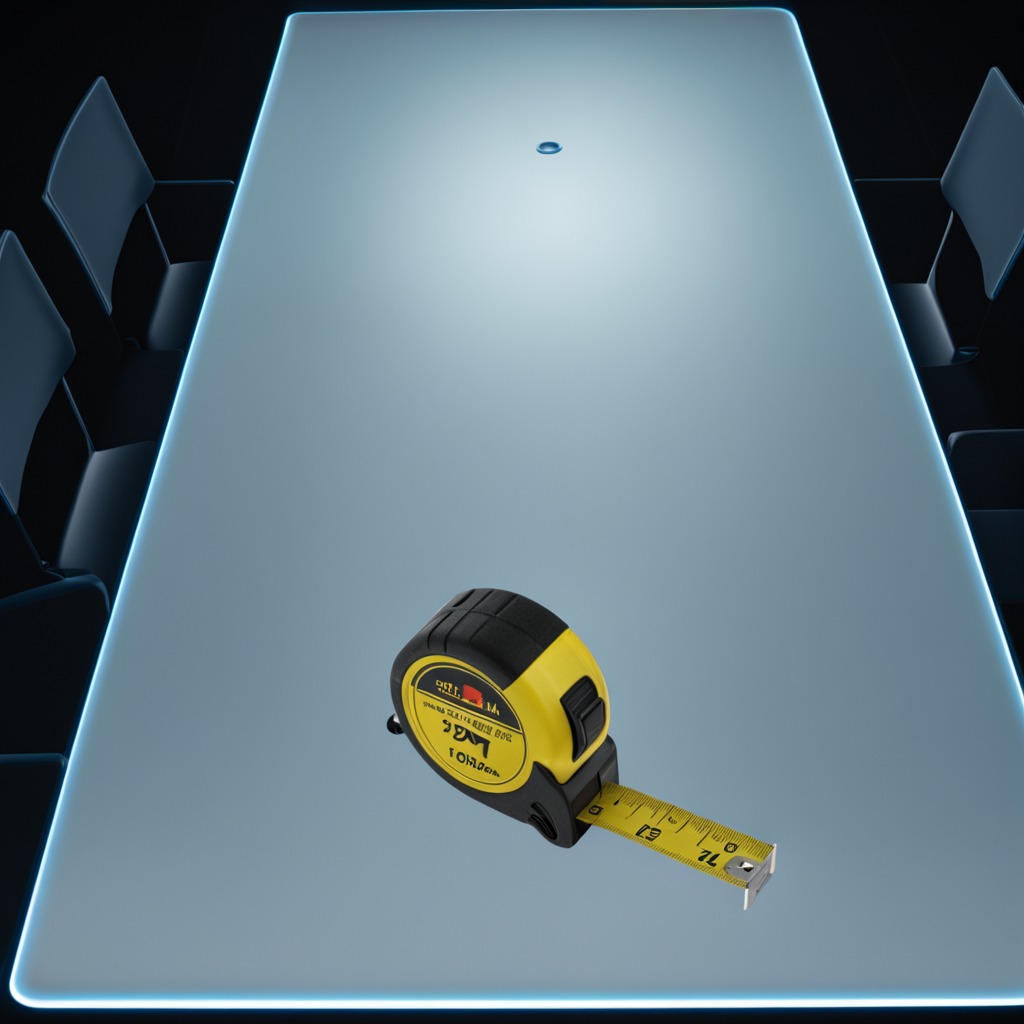
A measuring tape is lying on the clean empty table in a railway signal maintenance room lit by harsh overhead fluorescents photorealistic surface textures crisp shadows high dynamic range